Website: crate-barrel
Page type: customer-info-address
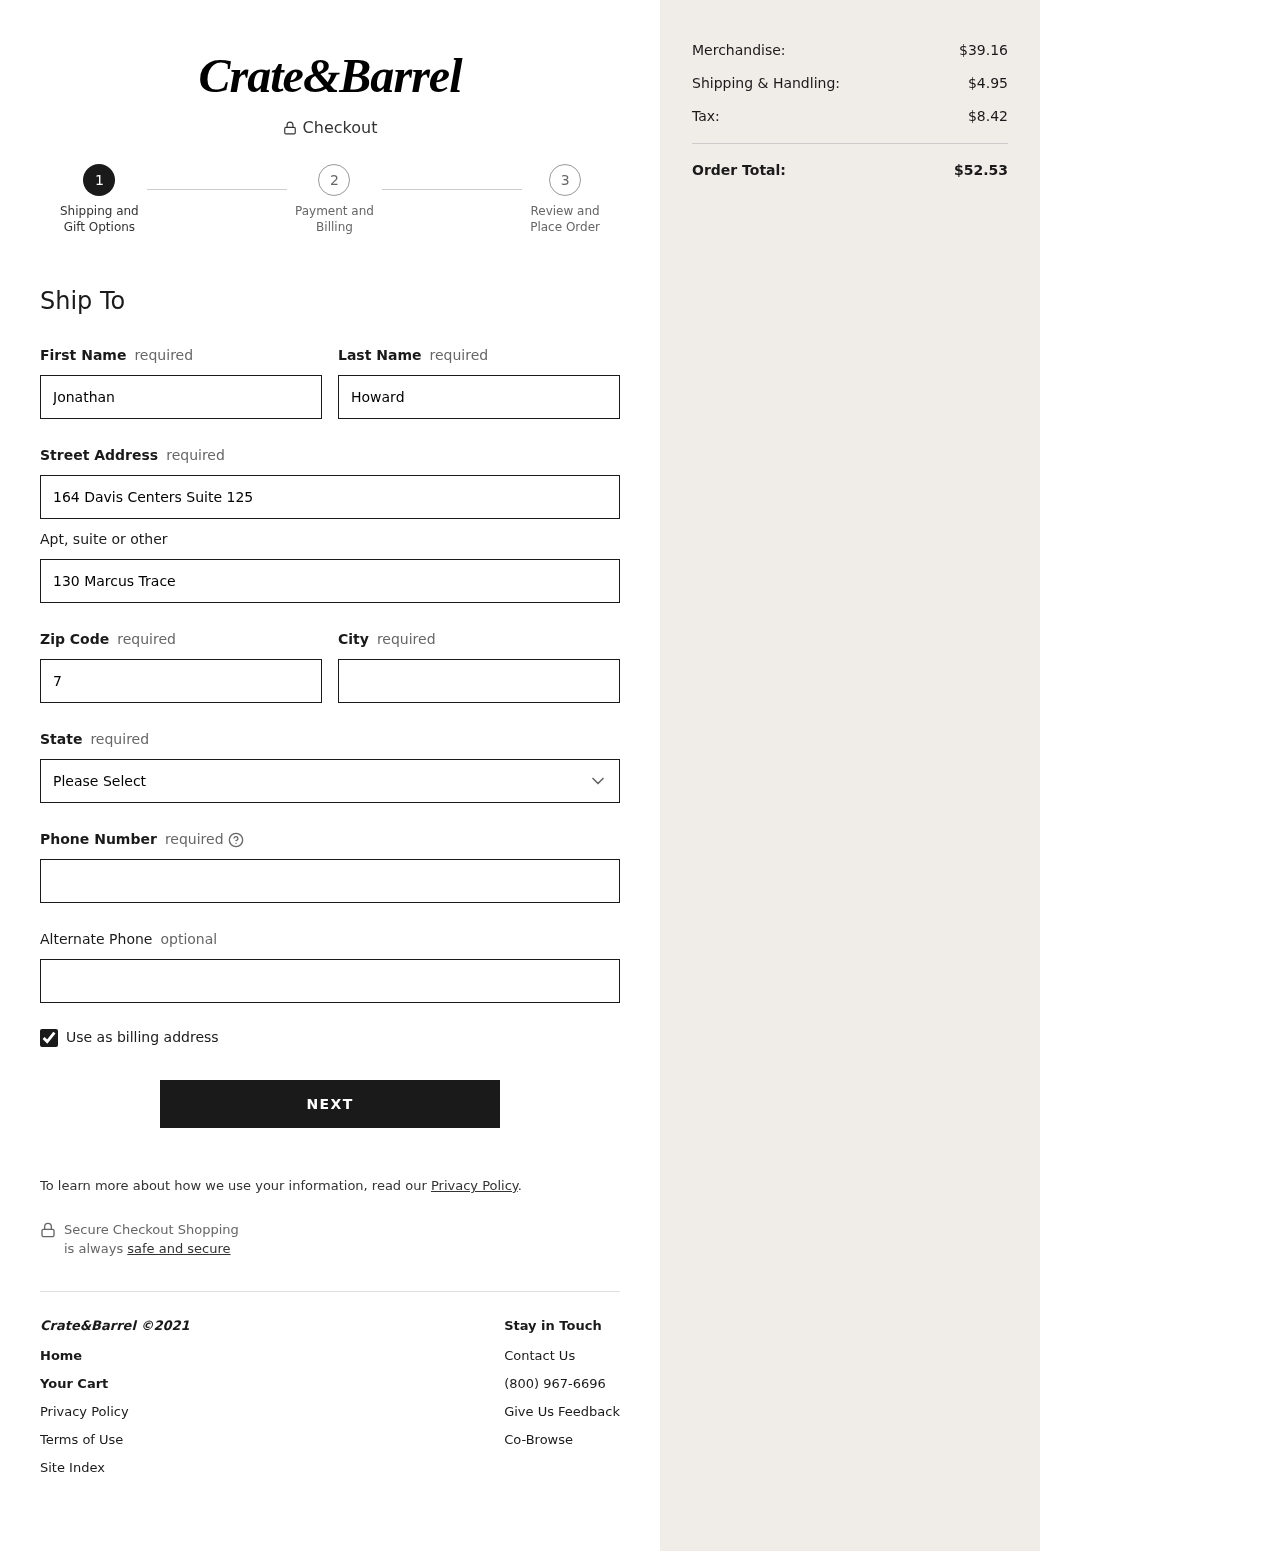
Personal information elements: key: PII_STATE
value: New Hampshire
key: PII_FIRSTNAME
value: Jonathan
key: PII_LASTNAME
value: Howard
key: PII_STREET
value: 164 Davis Centers Suite 125
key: PII_STREET2
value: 130 Marcus Trace
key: PII_POSTCODE
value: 73384
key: PII_CITY
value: West Connie
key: PII_PHONE
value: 4742650324
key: PII_PHONE_ALT
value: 9394735400
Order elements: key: ORDER_SUBTOTAL
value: $39.16
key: ORDER_SHIPPING_COST
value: $4.95
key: ORDER_TAX
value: $8.42
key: ORDER_TOTAL
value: $52.53